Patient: sex M, age 44
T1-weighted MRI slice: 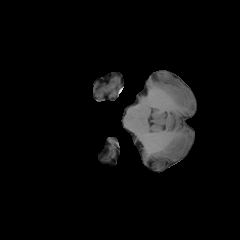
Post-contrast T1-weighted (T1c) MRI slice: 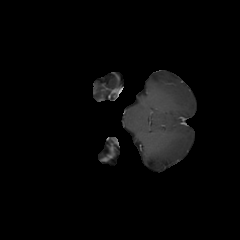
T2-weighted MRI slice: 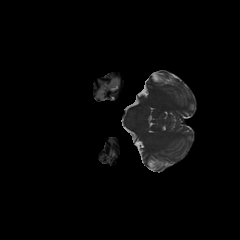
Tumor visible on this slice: yes
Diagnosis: Glioblastoma, IDH-wildtype
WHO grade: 4